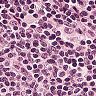
Metastatic tissue present: no